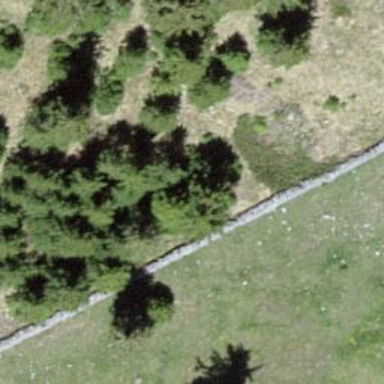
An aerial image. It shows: Wall is shown in the image.